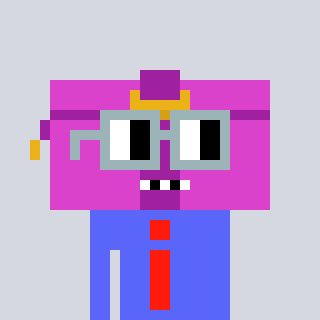
a pixel art character with square dark gray glasses, a clutch-shaped head and a purple-colored body on a cool background